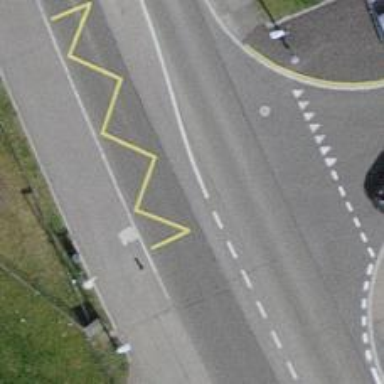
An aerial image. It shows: Public transport stop position.